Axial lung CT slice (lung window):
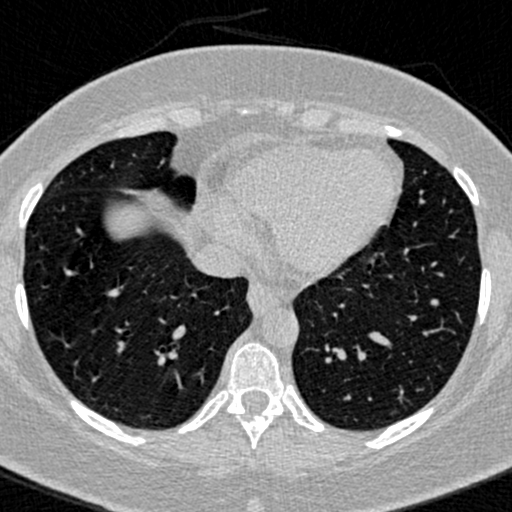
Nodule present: no